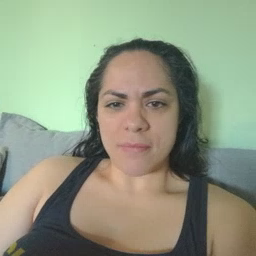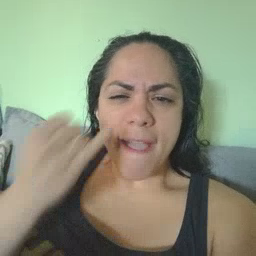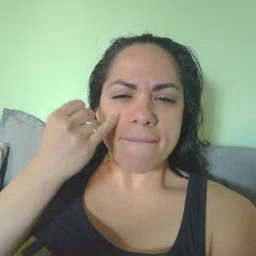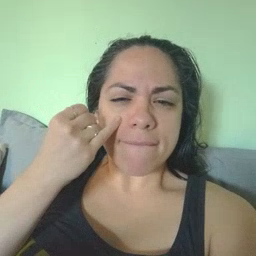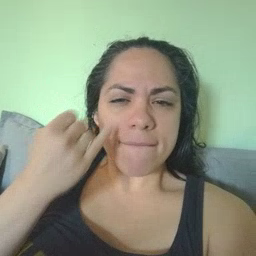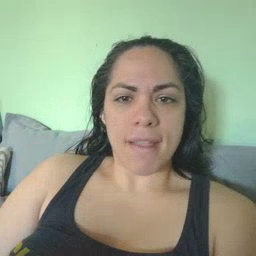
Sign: if